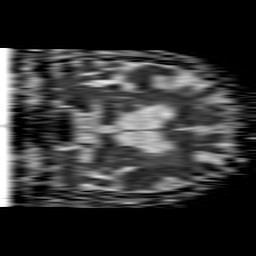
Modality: ADC
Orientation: coronal
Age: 88
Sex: male
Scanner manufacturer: philips
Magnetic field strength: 1.5 T
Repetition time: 4.6 s
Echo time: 0.08631 s